Question: I am running into the following error when I try to run Automated ML through the studio on a GPU compute cluster:

> Error: AzureMLCompute job failed. JobConfigurationMaxSizeExceeded: The
specified job configuration exceeds the max allowed size of 32768
characters. Please reduce the size of the job's command line arguments
and environment settings
The attempted run is on a registered tabulated dataset in filestore and is a simple regression case. Strangely, it works just fine with the CPU compute instance I use for my other pipelines. I have been able to run it a few times using that and wanted to upgrade to a cluster only to be hit by this error. I found online that it could be a case of having the following setting: AZUREML_COMPUTE_USE_COMMON_RUNTIME:false; but I am not sure where to put this in when just running from the web studio.
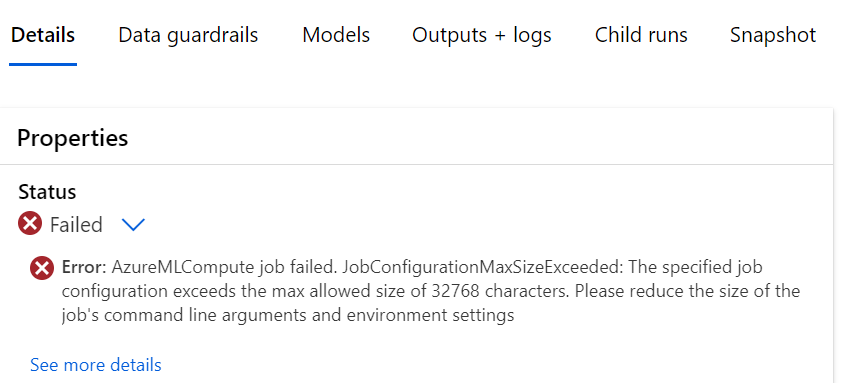
Answer: It looks like the bug was fixed. I just ran it on a cluster without changing any of the parameters. Thank you Yutong for the help!